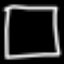
Label: square